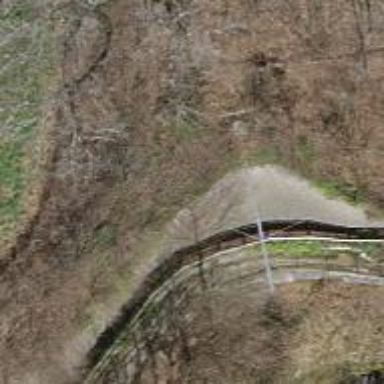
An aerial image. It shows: Bench.